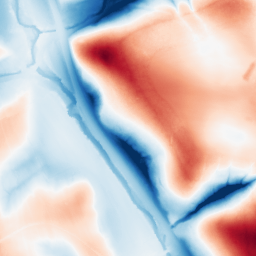
Category: trend_removal
Decomposition family: local_polynomial
Decomposition parameters: window_size: 101
degree: 1
Upsampling method: quintic
Upsampling parameters: scale: 4
Upsampling scale: 4